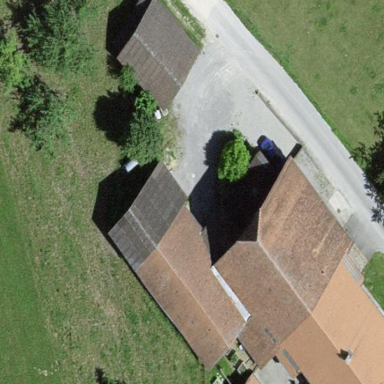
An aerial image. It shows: Farm building.